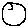
Label: moon